Question: I wanted find out how i could inspect my print css just like when i inspect my elements with the normal css and i looked all over for plugins and such stuff
Like when you preview a print in chrome but where your able to inspect the elements

'''
@media print {
p{color:red;}
..... my css
}
.sharebar {
position: absolute;
right: 0;
top: 0;
z-index: 195;
font-size: 12px;
font-family: 'Open Sans', sans-serif;
font-weight: 400;
text-transform: uppercase;
}
'''
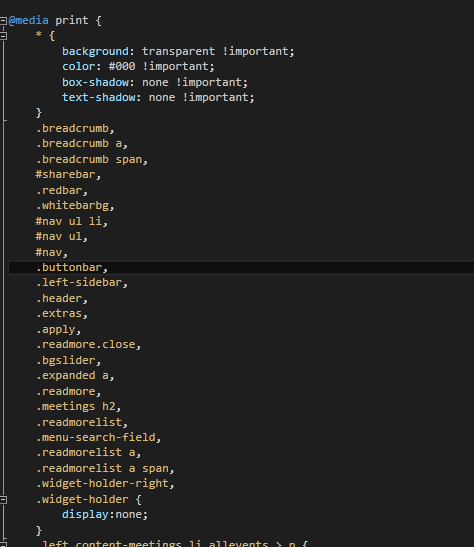
Answer: Chrome has this functionality out of the box in the <URL>.